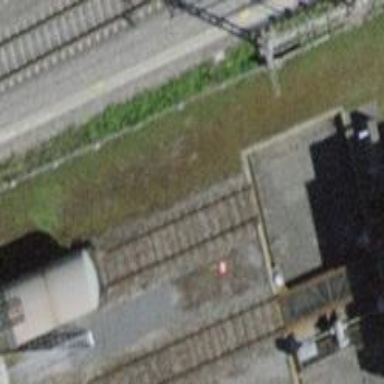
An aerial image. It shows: Railway buffer stop.